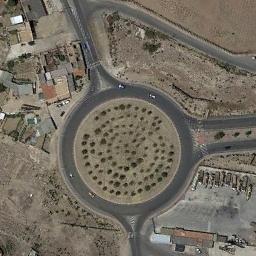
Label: roundabout